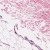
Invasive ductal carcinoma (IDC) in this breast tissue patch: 0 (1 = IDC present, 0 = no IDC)